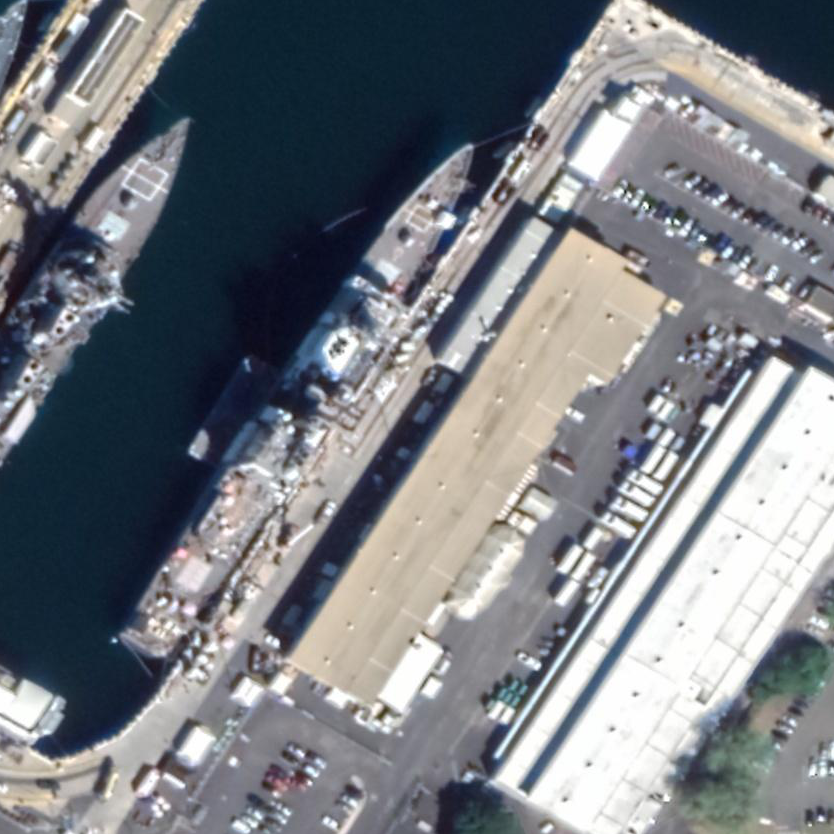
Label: cruiser